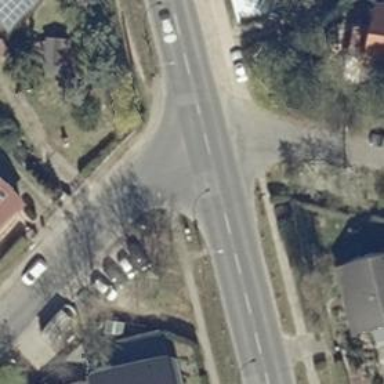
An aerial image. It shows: Road with "give way" sign.